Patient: sex M, age 38
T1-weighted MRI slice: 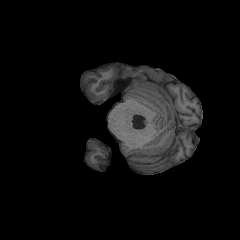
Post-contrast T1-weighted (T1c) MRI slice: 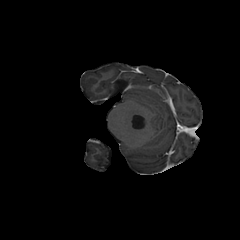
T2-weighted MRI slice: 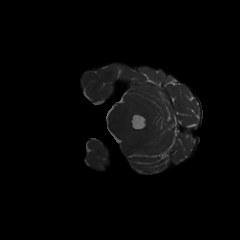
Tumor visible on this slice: no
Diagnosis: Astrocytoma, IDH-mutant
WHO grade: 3